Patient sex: M
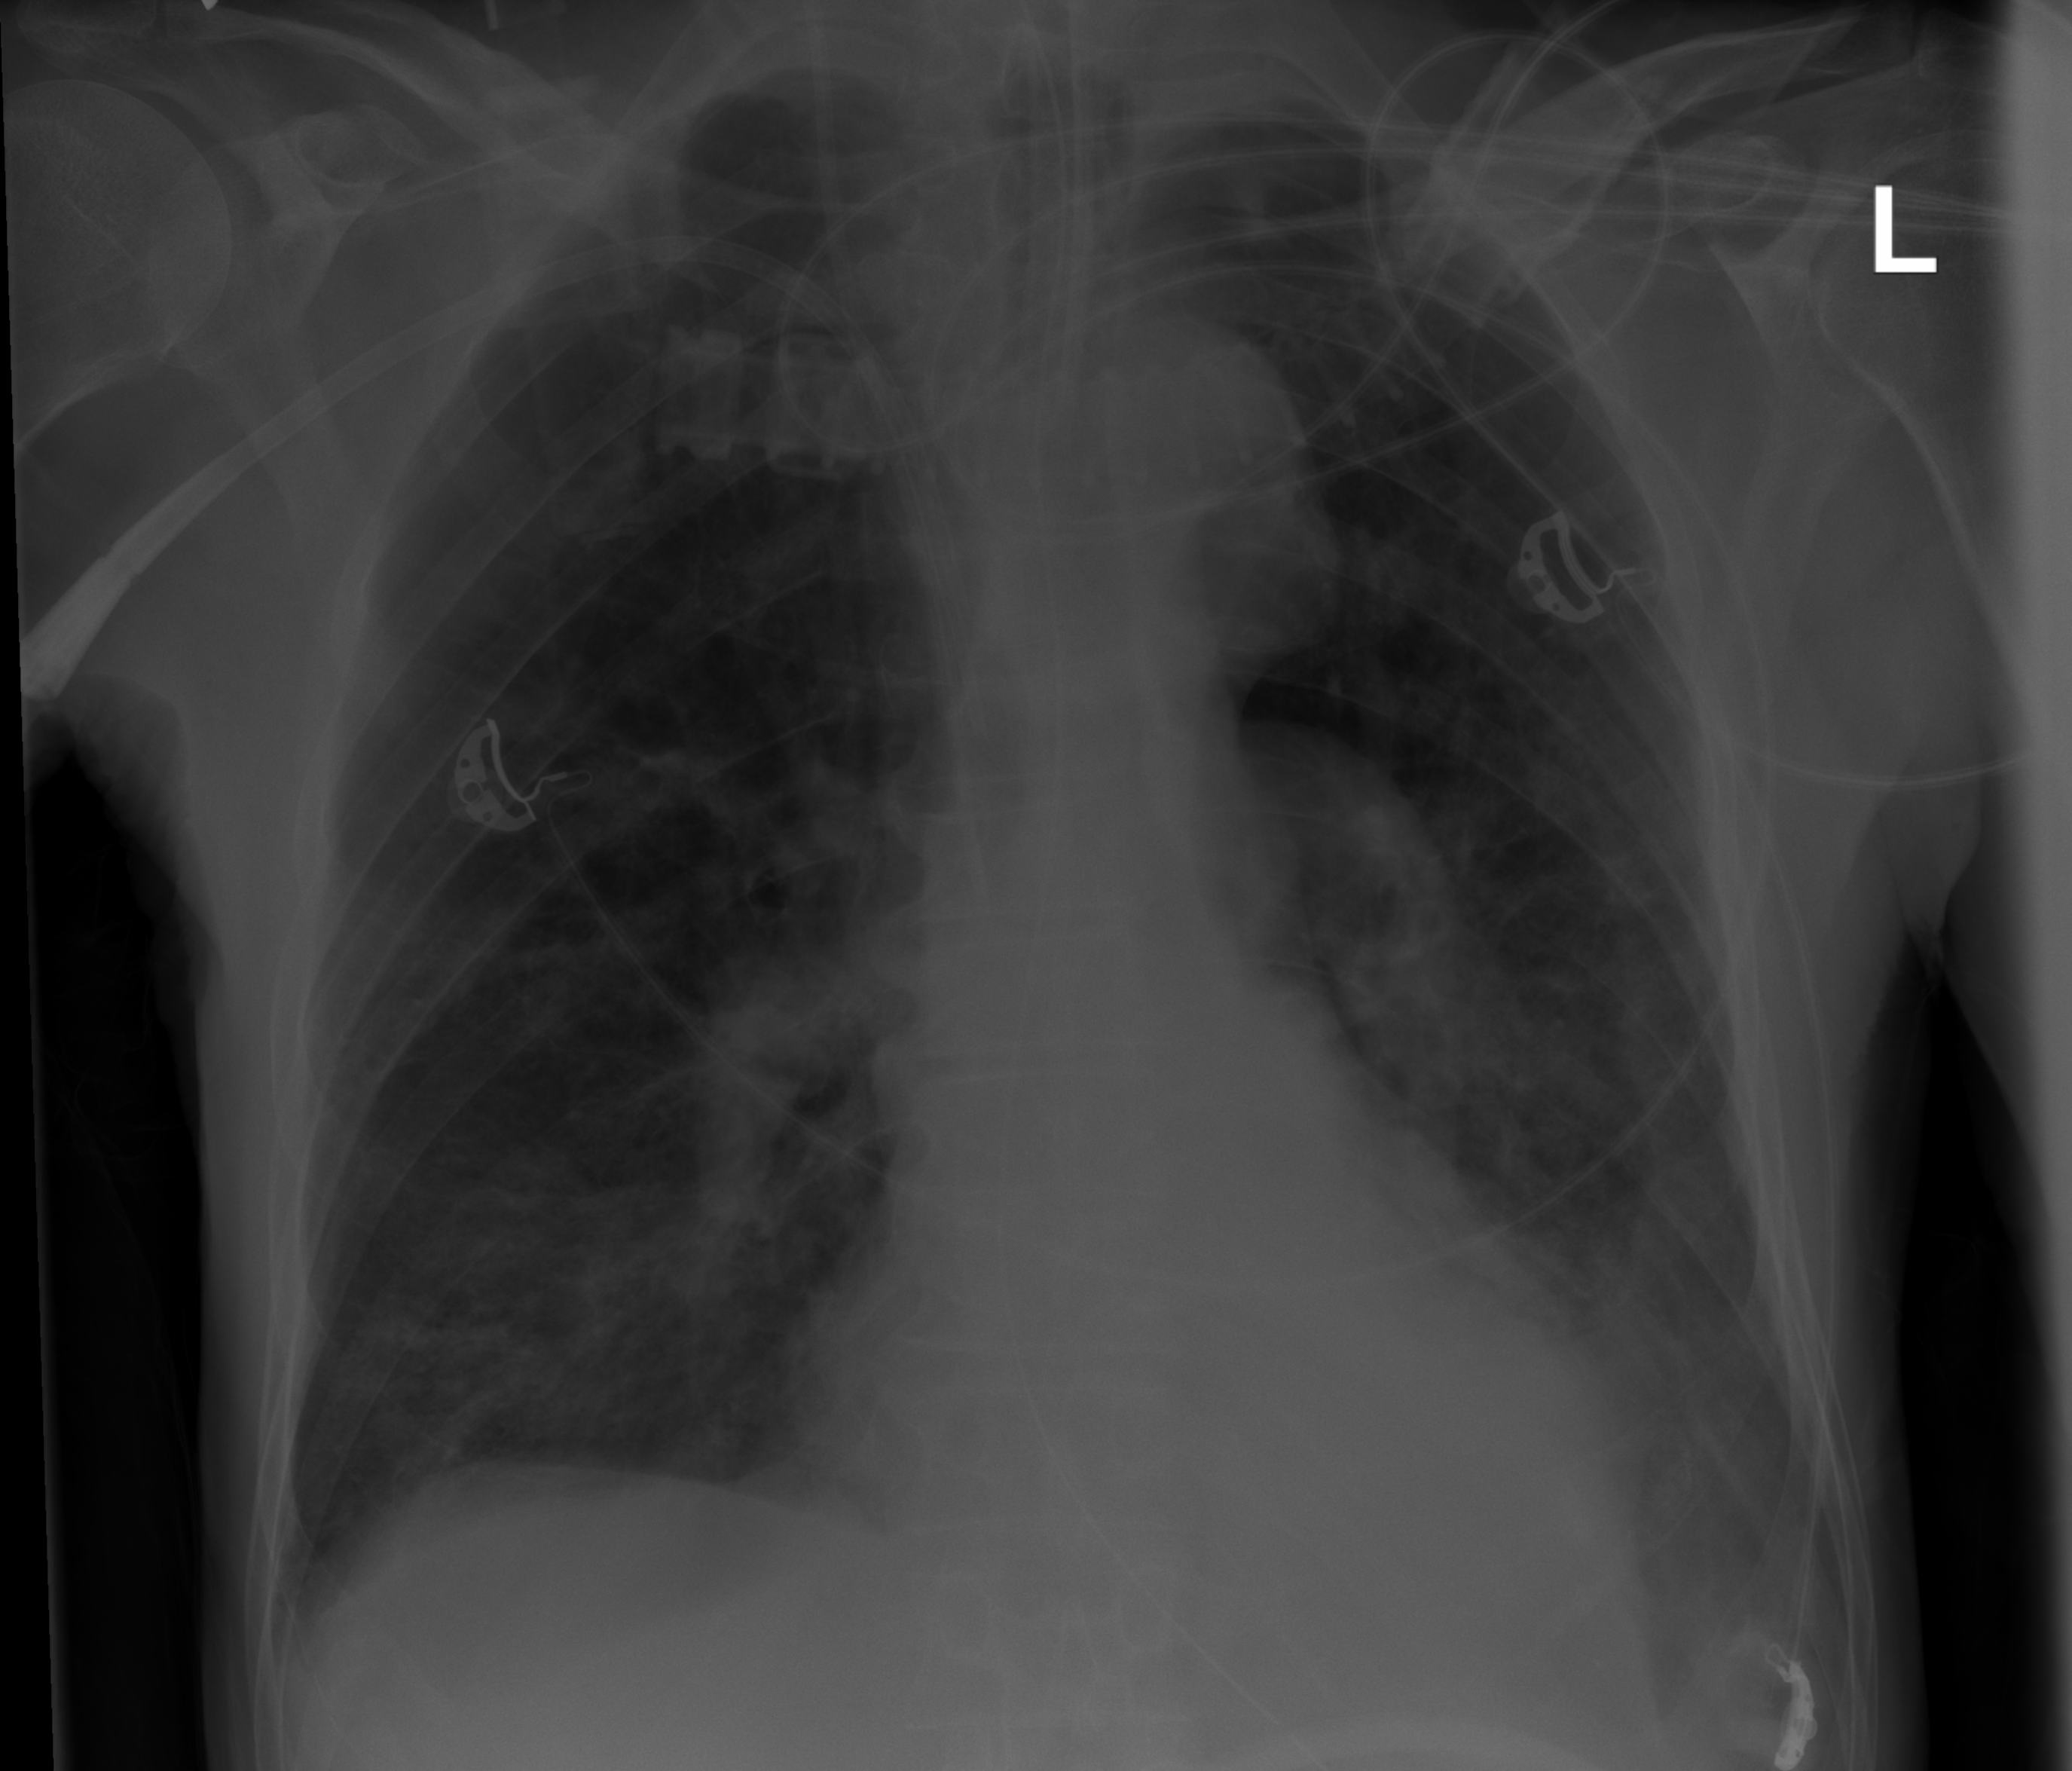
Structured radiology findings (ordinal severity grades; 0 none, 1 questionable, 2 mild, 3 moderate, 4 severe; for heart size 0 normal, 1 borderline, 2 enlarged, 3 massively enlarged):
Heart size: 1
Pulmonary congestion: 2
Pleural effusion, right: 0
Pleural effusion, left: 2
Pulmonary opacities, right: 2
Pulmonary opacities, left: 2
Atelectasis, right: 0
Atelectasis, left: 2